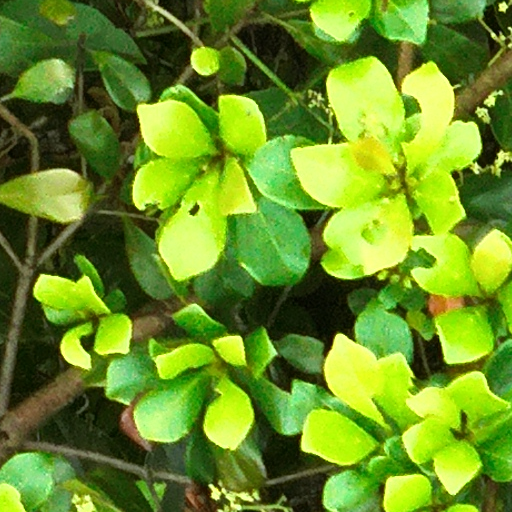
Species: Terminalia amazonia
GBIF accepted scientific name: Terminalia amazonica
Crown area (m\u00b2): 150.04